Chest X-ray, PA view. Patient: 55 years old, sex F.
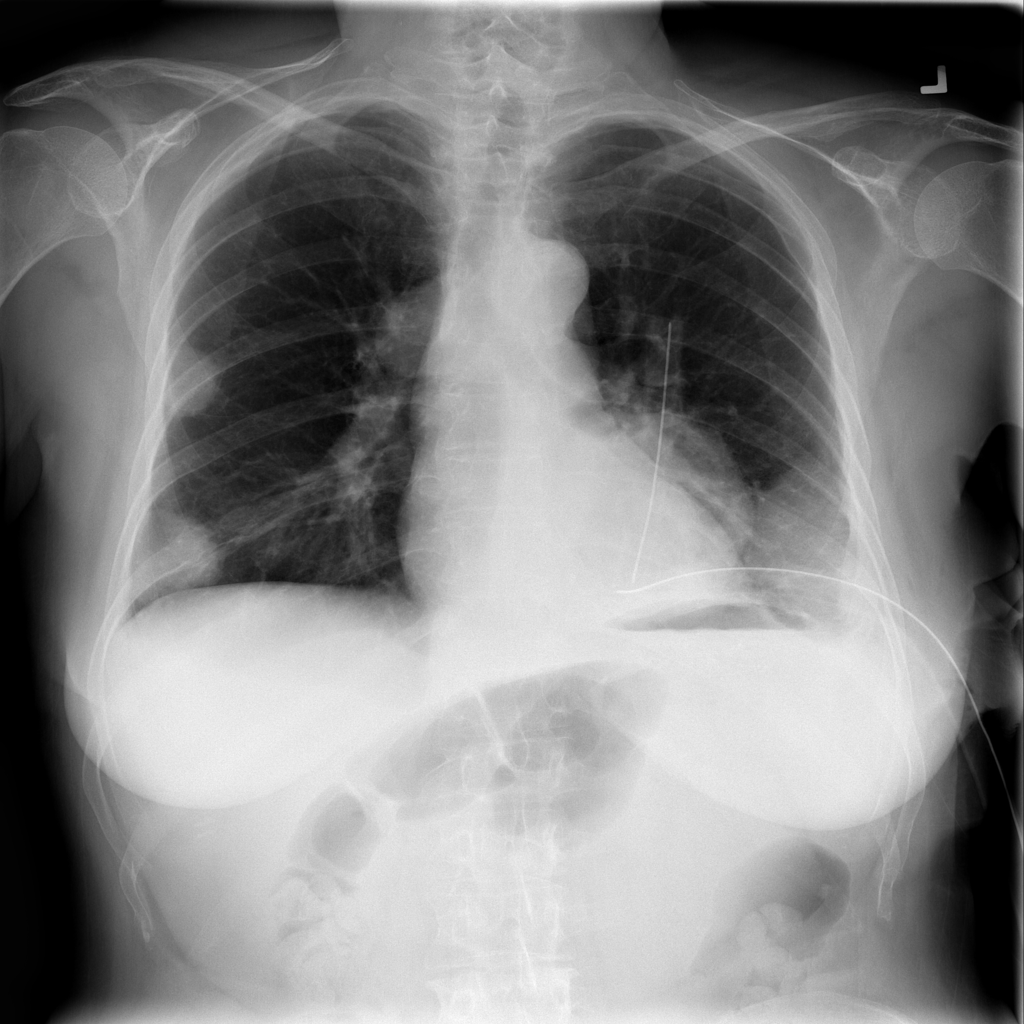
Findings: Mass